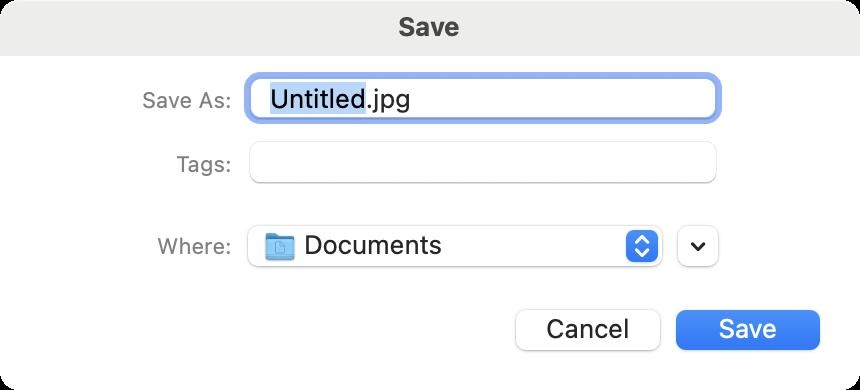
Accessibility tree:
{"name": "Save", "role": "AXWindow", "description": null, "role_description": "dialog", "value": null, "position": "649.00;240.00", "size": "430;195", "children": [{"name": null, "role": "AXSplitGroup", "description": null, "role_description": "split group", "value": null, "position": "-185.00;0.00", "size": "800;400", "children": [{"name": null, "role": "AXSplitter", "description": null, "role_description": "splitter", "value": 239.5, "position": "54.50;205.00", "size": "1;195", "children": []}]}, {"name": null, "role": "AXStaticText", "description": null, "role_description": "text", "value": "Save As:", "position": "69.00;43.00", "size": "49;14", "children": []}, {"name": null, "role": "AXTextField", "description": null, "role_description": "text field", "value": "Untitled.jpg", "position": "124.00;38.00", "size": "235;22", "children": []}, {"name": null, "role": "AXStaticText", "description": null, "role_description": "text", "value": "Tags:", "position": "69.00;75.00", "size": "49;14", "children": []}, {"name": null, "role": "AXTextField", "description": "tag editor", "role_description": "text field", "value": "", "position": "124.00;70.00", "size": "235;22", "children": []}, {"name": null, "role": "AXStaticText", "description": null, "role_description": "text", "value": "Where:", "position": "69.00;116.00", "size": "49;14", "children": []}, {"name": "Where:", "role": "AXPopUpButton", "description": null, "role_description": "pop up button", "value": "Documents", "position": "121.00;112.00", "size": "214;25", "children": []}, {"name": null, "role": "AXDisclosureTriangle", "description": "show more options", "role_description": "disclosure triangle", "value": 0, "position": "335.00;110.00", "size": "28;26", "children": []}, {"name": "Cancel", "role": "AXButton", "description": null, "role_description": "button", "value": null, "position": "251.00;150.00", "size": "86;32", "children": []}, {"name": "Save", "role": "AXButton", "description": null, "role_description": "button", "value": null, "position": "331.00;150.00", "size": "86;32", "children": []}, {"name": null, "role": "AXStaticText", "description": null, "role_description": "text", "value": "Save", "position": "197.00;5.00", "size": "35;16", "children": []}]}